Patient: sex M, age 75
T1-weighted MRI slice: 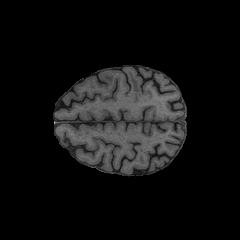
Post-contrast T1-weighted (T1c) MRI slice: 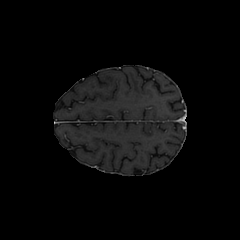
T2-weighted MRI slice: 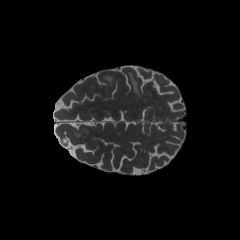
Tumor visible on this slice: yes
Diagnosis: Glioblastoma, IDH-wildtype
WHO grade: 4